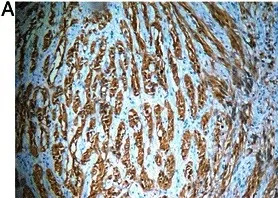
A; Immunohistochemistry showed strong S-100 positivity.
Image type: pathology (immunostaining)